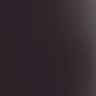
Metastatic tissue present: no